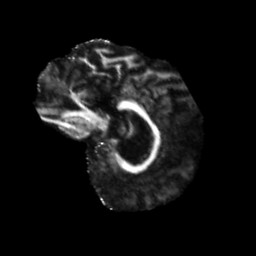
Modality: FA
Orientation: sagittal
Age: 75
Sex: male
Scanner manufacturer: siemens
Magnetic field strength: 3 T
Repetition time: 5.47 s
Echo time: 0.0854 s